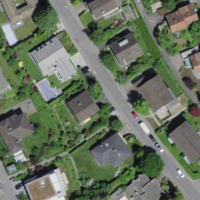
EUNIS habitat code: 55
Species observed at this site:
Cepaea nemoralis
Carpinus betulus